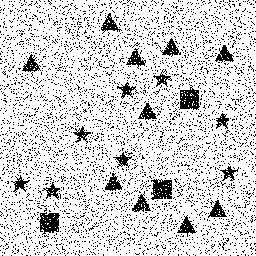
Squares: 3
Triangles: 10
Stars: 8
Total shapes: 21